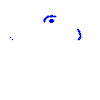
Particle: electron